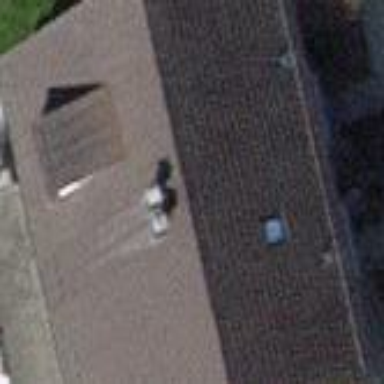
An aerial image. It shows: Semidetached house with gabled roof.